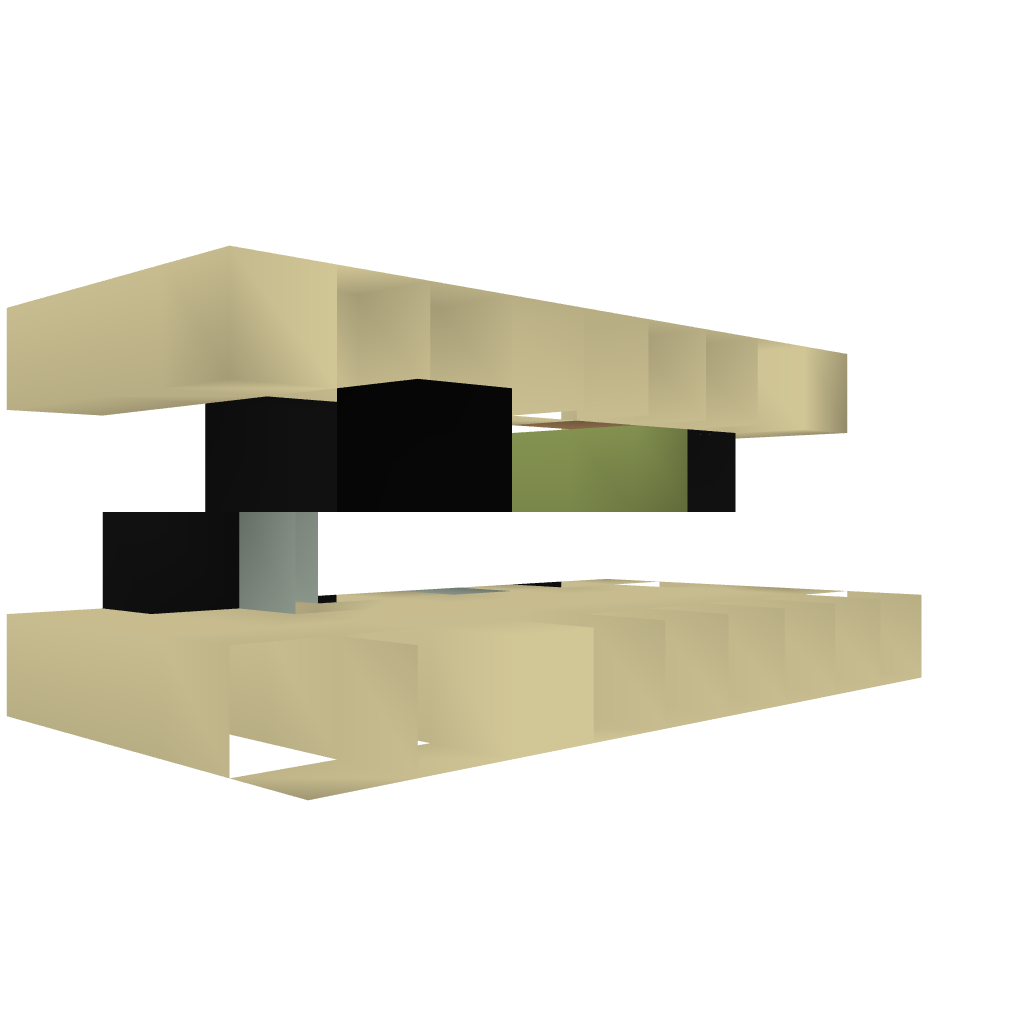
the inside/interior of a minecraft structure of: completely hidden redstone door